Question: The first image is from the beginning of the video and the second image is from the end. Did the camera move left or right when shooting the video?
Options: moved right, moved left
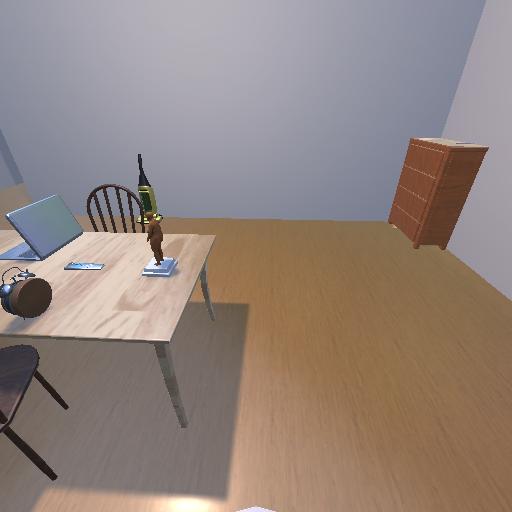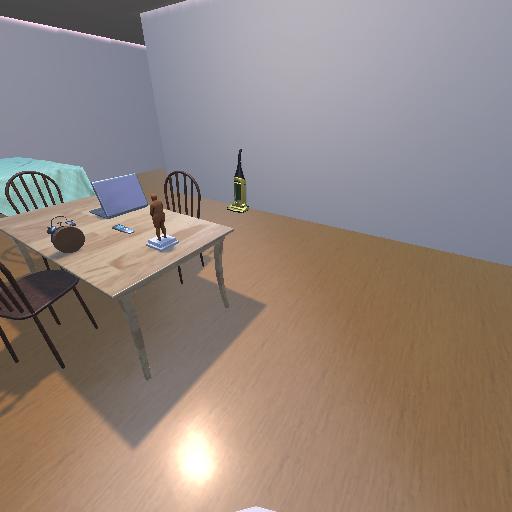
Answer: moved right